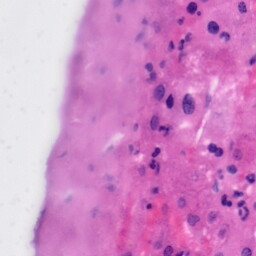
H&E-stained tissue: Liver